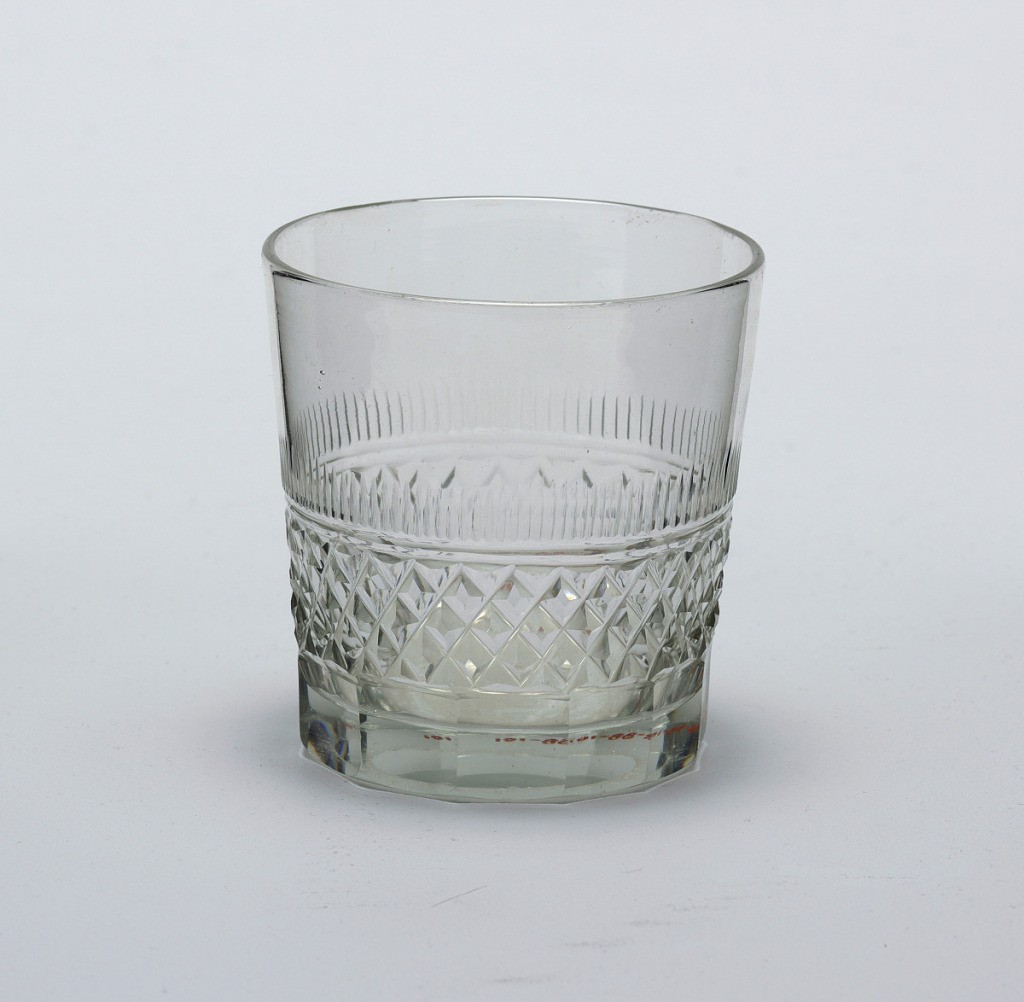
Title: glass
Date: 1820–30
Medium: Glass
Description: Medium Heavy glass. Plain tumbler shape with straight-flaring sides. Lower side divided into two nearly equal bands, the lower cut to form a polygonal based of thirteen sides, the upper of shallow diamond cutting with flattened tops. Above a double incised ring is a band of short vertical blazes. Upper two-fifths of tumbler is plain. Base is heavy, and underside has a shallow circular depression.